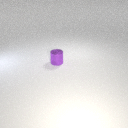
small purple metal cylinder